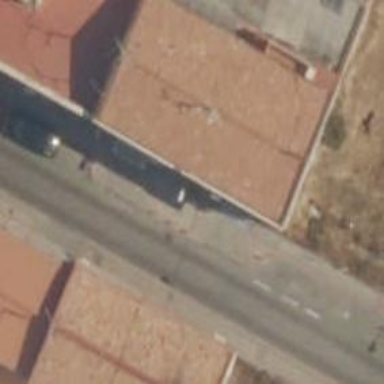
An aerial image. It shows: Car repair shop.